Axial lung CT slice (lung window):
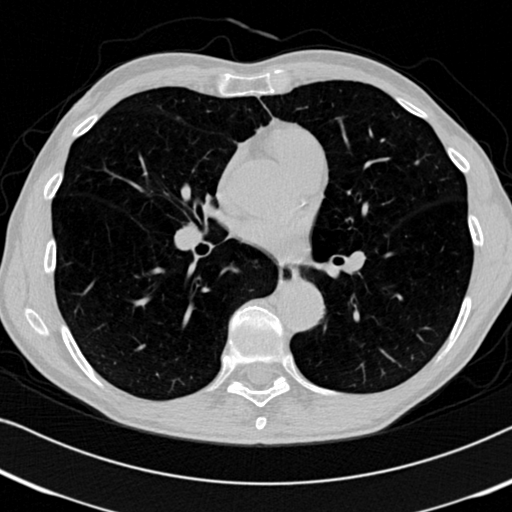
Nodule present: no